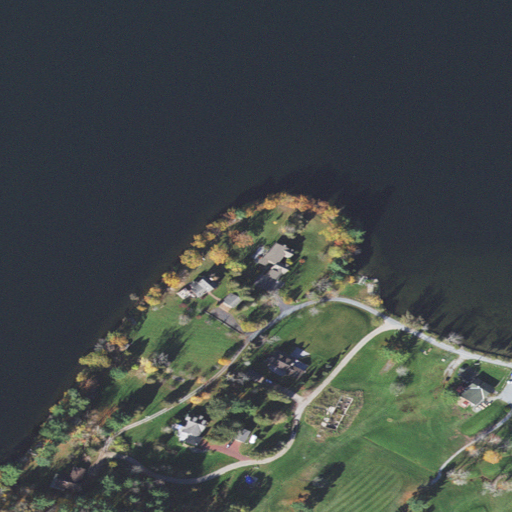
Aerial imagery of cape in Vermont named Prospect Point containing open water, pasture, low intensity development, medium intensity development, open development, evergreen forest, deciduous forest, grassland, high intensity development, herbaceous wetlands, and woody wetlands